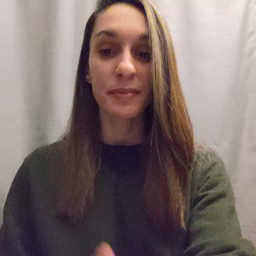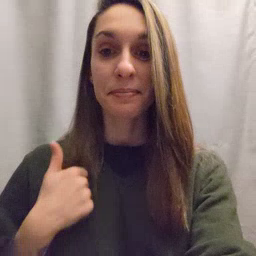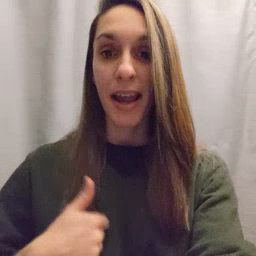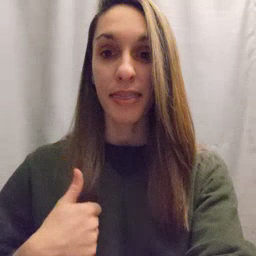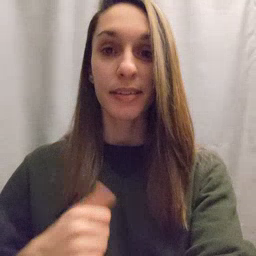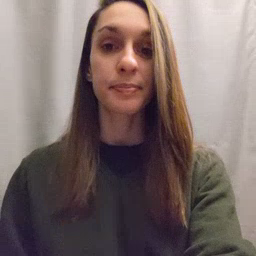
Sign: bath